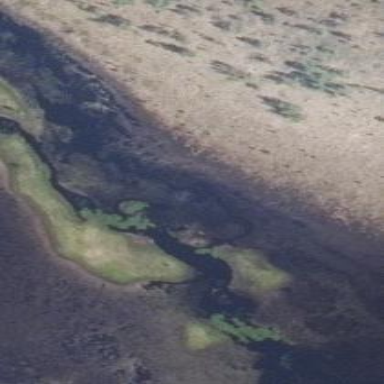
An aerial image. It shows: Marsh wetland.